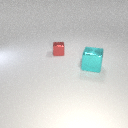
small red metal cube to the left of large cyan metal cube